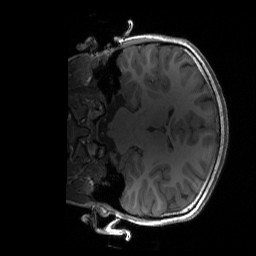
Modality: T1w
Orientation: coronal
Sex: male
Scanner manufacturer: siemens
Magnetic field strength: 3 T
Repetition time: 1.9 s
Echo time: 0.00243 s